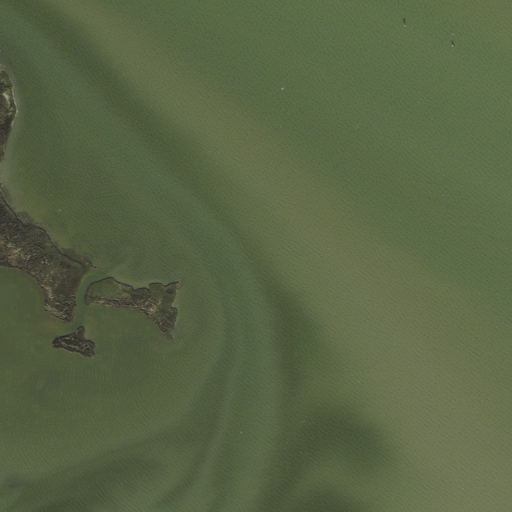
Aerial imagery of cape in Texas named Trout Point containing open water and herbaceous wetlands